Field crop: maize
Growth stage: 2
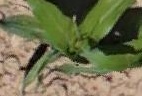
Species: maize